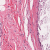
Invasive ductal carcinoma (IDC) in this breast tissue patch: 0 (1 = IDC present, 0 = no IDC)